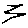
Label: zigzag